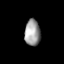
Tissue: lung
Cell type: Endothelial cells
Senescence score: 0.567
Nuclear area (px): 404
Mean DAPI intensity: 155.676